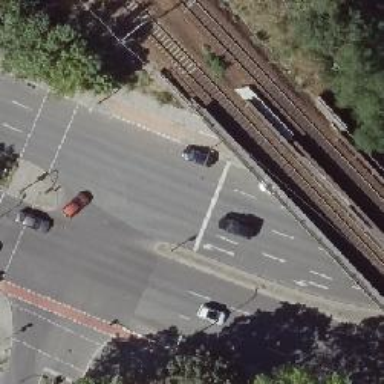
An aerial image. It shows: Secondary road with asphalt surface. It has cycle track on the right side and parking lane on the right side.